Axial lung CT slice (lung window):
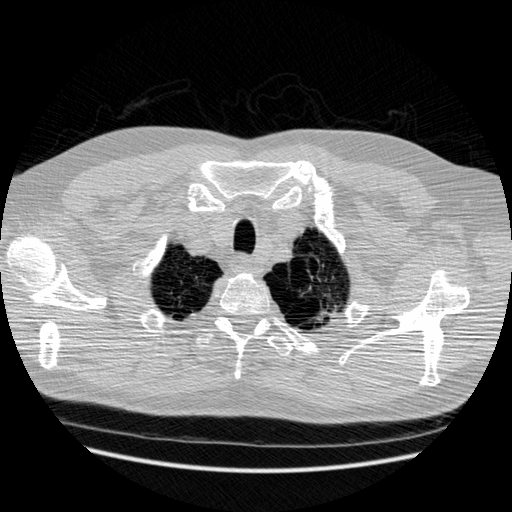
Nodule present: no